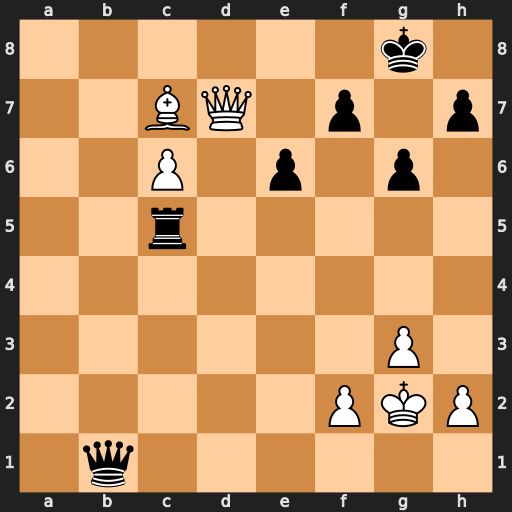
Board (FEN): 6k1/2BQ1p1p/2P1p1p1/2r5/8/6P1/5PKP/1q6
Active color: w
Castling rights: -
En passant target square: -
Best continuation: Qd8+ Kg7 Qd4+ f6 Qxc5